Aerial crown-view tile of a tropical tree (Barro Colorado Island, Panama), acquired 20240813:
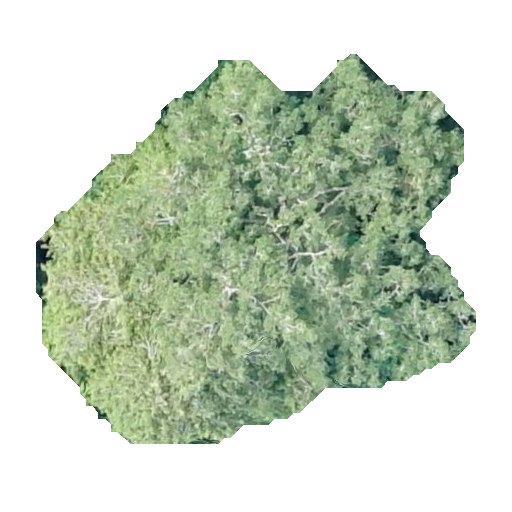
Species: Brosimum alicastrum
GBIF accepted scientific name: Brosimum alicastrum
Crown area: 183.772 m²